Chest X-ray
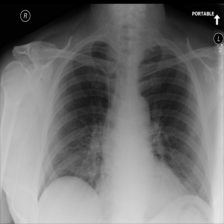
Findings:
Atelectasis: negative
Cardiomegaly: negative
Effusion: negative
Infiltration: negative
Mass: negative
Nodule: negative
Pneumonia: negative
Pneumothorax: negative
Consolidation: negative
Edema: negative
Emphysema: negative
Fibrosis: negative
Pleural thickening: negative
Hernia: negative